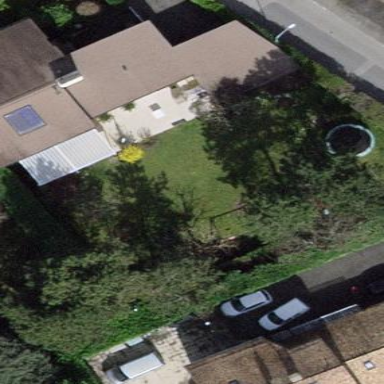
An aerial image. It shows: Garden surrounded by fence.